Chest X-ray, PA view. Patient: 65 years old, sex F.
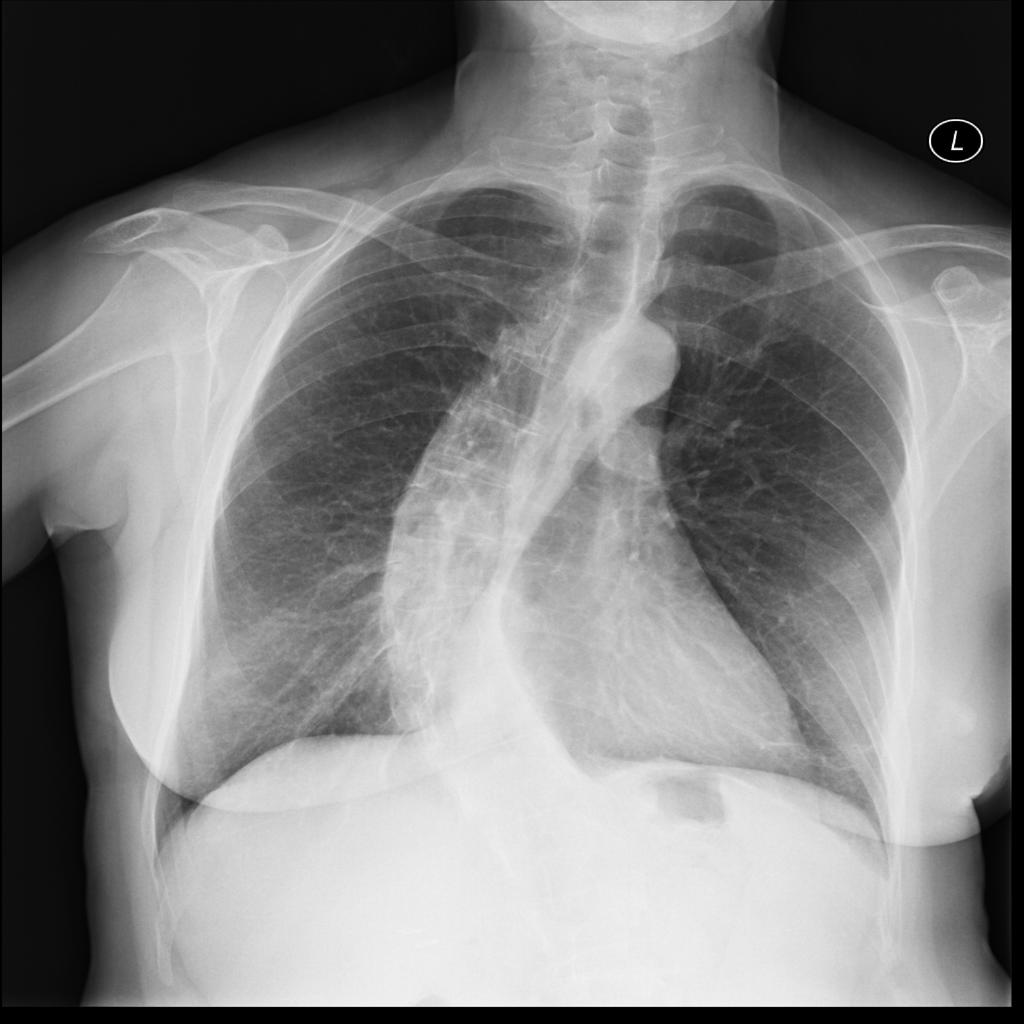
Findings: No Finding